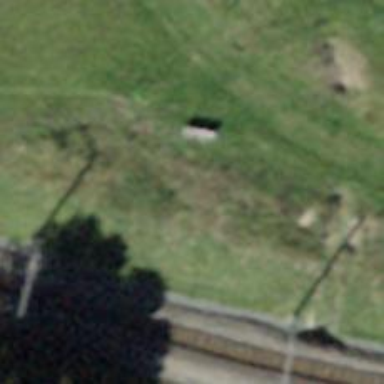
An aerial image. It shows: Brown bench.